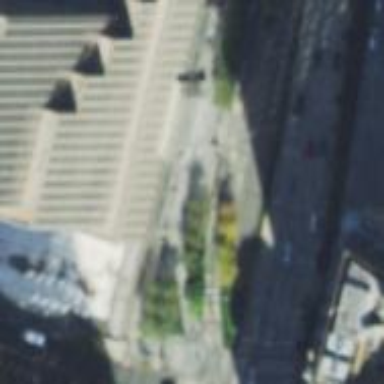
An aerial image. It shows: Part of building with flat concrete roof.